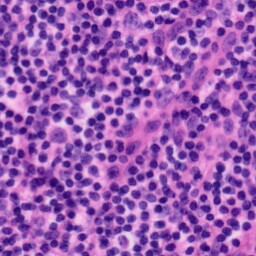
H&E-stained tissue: Tonsil